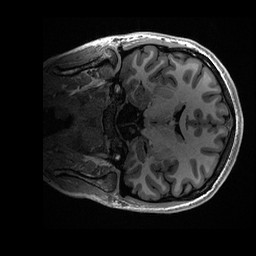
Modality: T1w
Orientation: coronal
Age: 21
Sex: female
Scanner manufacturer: ge
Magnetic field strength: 3 T
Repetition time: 0.006952 s
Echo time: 0.00292 s